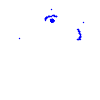
Particle: kaon